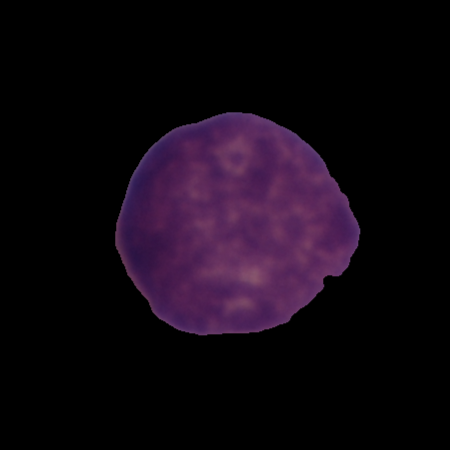
Label: cancer